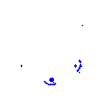
Particle: pion